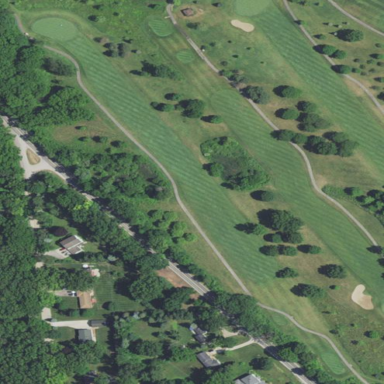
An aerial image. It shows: Area with grass used as rough in golf course.